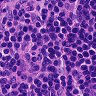
Metastatic tissue present: no